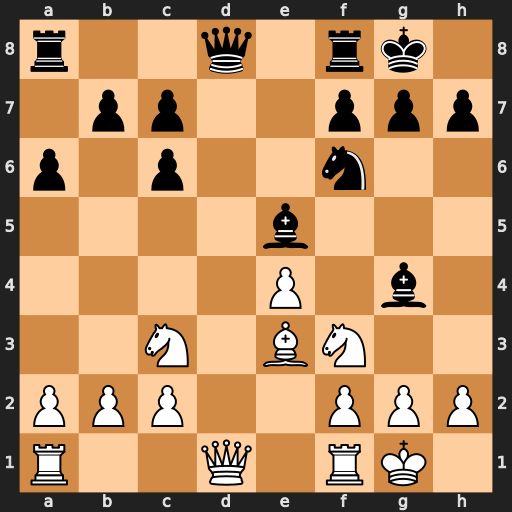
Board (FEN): r2q1rk1/1pp2ppp/p1p2n2/4b3/4P1b1/2N1BN2/PPP2PPP/R2Q1RK1
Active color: w
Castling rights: -
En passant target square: -
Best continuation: Qxd8 Raxd8 Nxe5